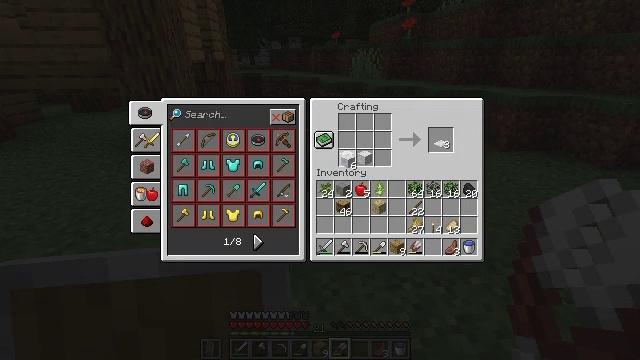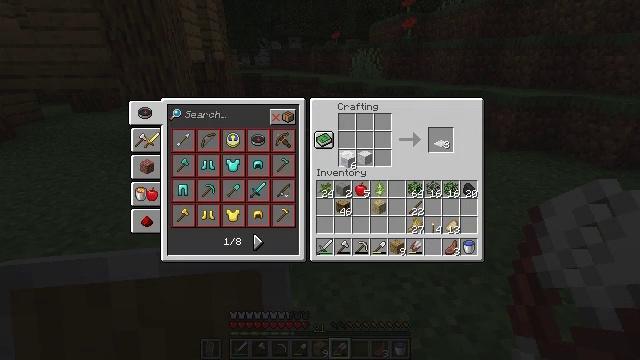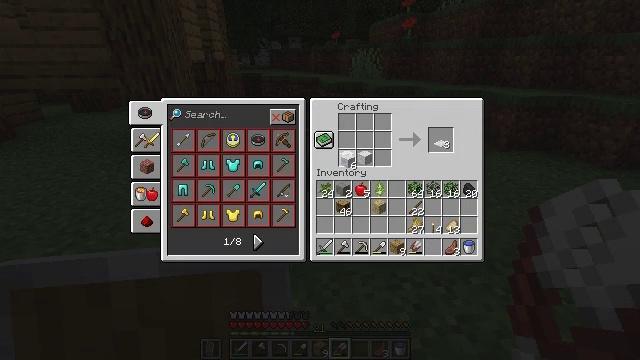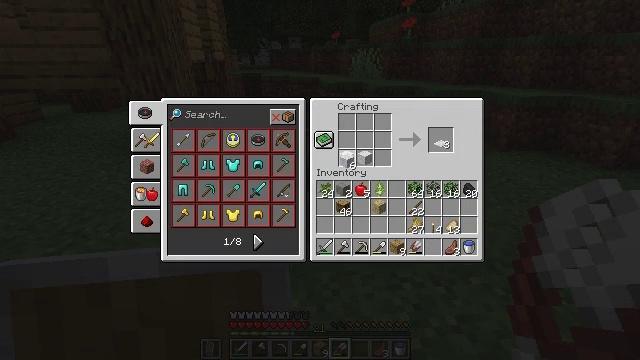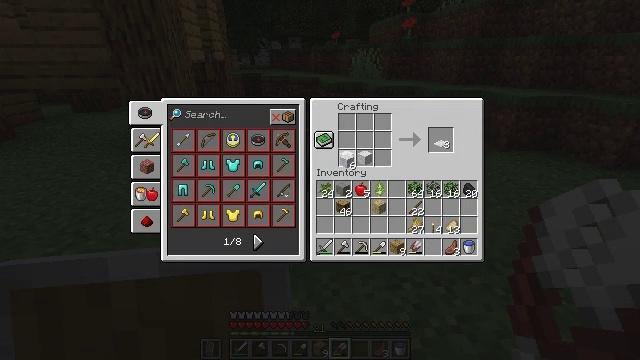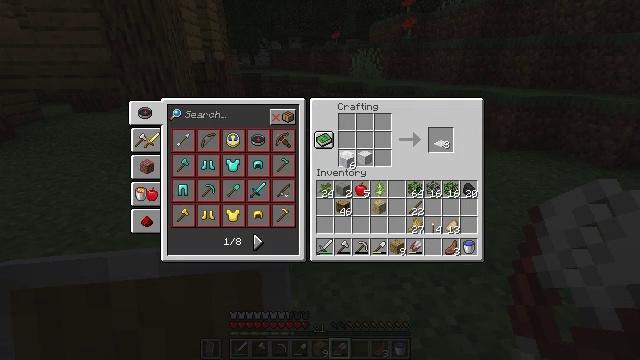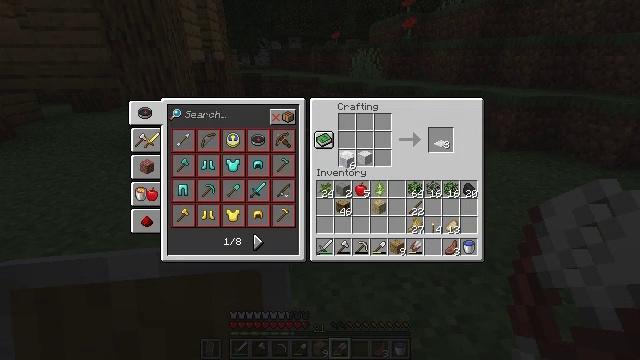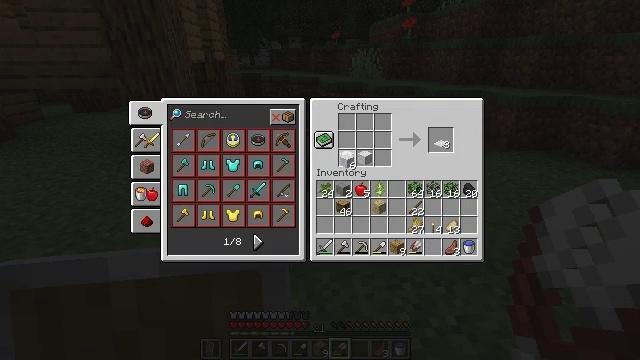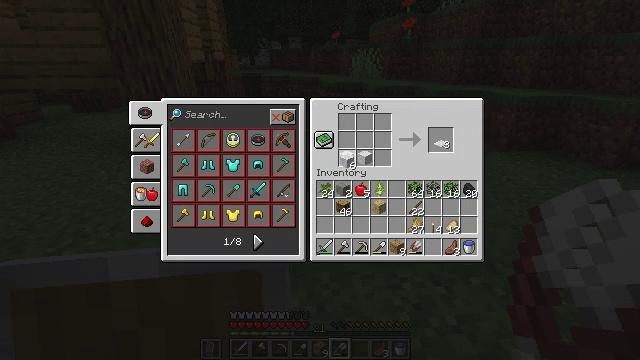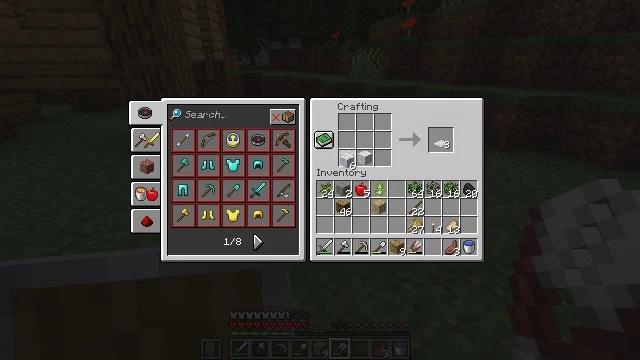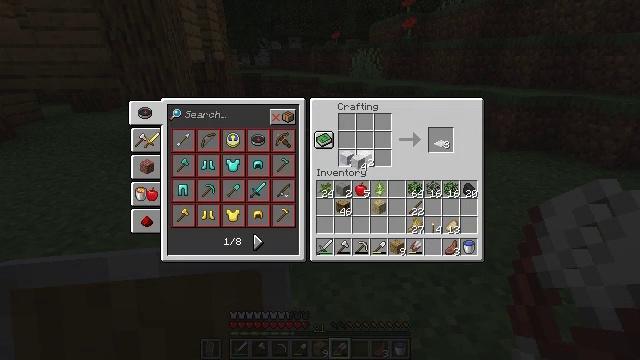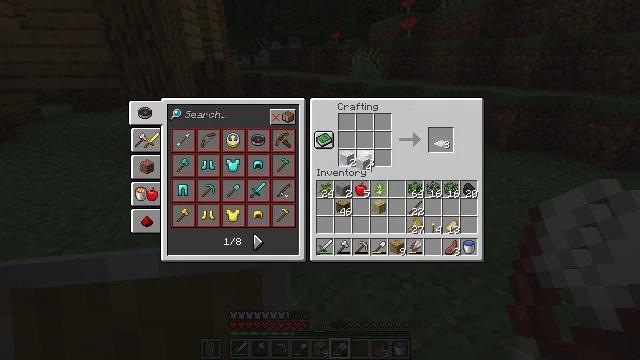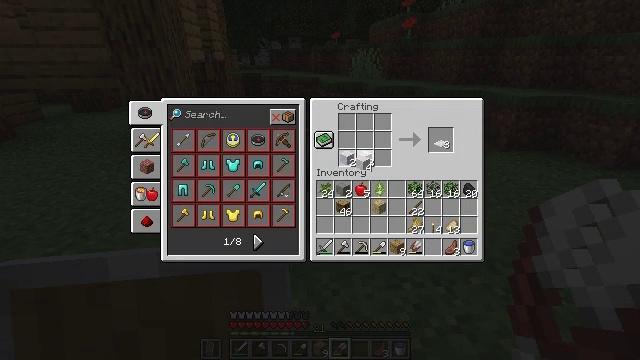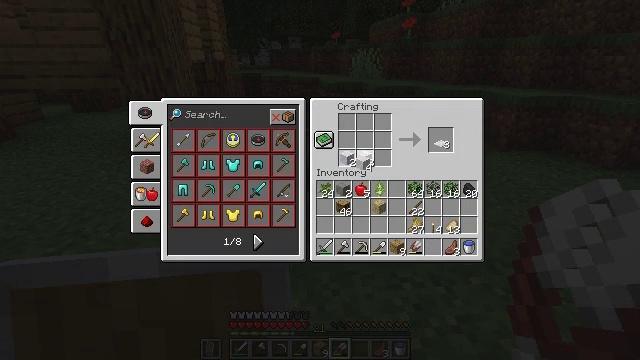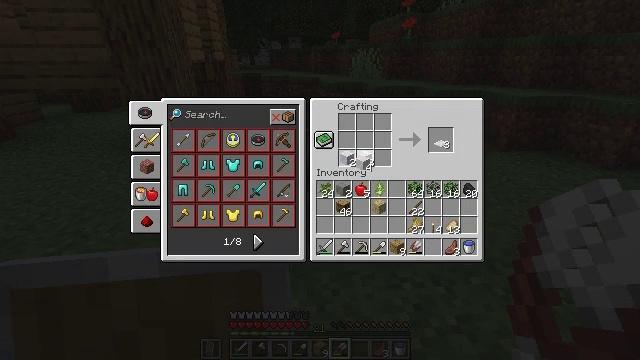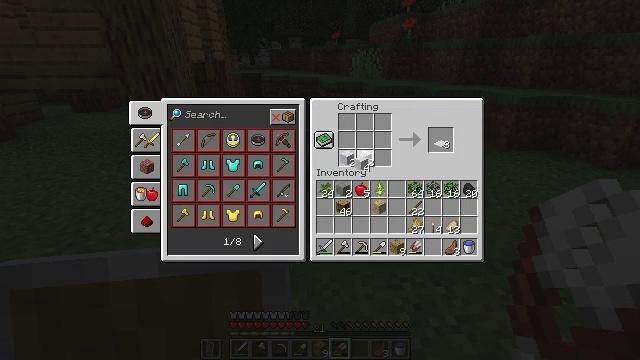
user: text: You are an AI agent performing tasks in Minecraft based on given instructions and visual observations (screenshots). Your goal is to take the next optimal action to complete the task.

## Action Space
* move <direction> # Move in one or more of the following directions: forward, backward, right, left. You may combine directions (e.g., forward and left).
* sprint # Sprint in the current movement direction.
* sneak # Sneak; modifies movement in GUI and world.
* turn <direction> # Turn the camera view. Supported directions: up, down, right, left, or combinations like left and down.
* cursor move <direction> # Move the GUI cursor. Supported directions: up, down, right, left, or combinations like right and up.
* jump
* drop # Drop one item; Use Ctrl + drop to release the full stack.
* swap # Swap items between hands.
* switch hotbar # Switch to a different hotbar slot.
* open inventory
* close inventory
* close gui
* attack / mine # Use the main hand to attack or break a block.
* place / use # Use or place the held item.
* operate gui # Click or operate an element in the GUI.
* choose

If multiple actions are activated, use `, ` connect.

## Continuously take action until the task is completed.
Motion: motion action
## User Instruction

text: Combine wool in the crafting grid to craft a white carpet.
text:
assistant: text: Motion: no_op
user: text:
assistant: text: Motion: no_op
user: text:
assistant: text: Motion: no_op
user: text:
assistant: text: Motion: no_op
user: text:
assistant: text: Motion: no_op
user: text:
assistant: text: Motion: choose
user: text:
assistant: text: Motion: choose
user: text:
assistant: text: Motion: choose
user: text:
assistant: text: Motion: choose
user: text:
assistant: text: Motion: cursor move right, choose
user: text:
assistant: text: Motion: choose
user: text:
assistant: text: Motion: choose
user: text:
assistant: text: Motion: choose
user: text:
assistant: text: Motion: choose
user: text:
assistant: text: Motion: choose
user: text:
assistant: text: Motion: cursor move left
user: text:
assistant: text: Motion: no_op
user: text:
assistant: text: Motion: no_op
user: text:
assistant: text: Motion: no_op
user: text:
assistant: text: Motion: no_op
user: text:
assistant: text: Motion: no_op
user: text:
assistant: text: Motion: no_op
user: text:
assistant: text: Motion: no_op
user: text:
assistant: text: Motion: operate gui
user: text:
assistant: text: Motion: operate gui
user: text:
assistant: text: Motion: operate gui
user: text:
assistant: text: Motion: operate gui
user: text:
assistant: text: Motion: cursor move right, operate gui
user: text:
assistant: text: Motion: operate gui
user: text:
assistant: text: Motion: operate gui